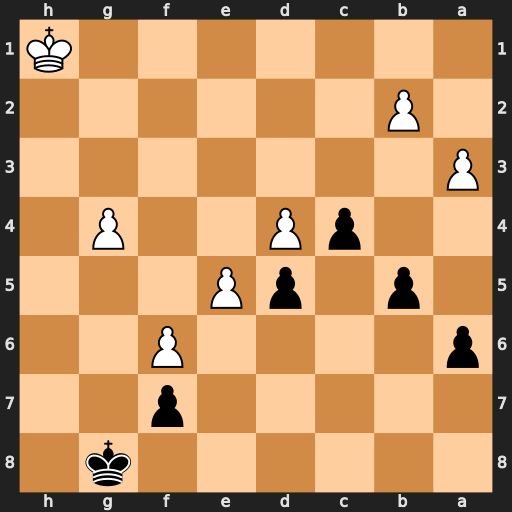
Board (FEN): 6k1/5p2/p4P2/1p1pP3/2pP2P1/P7/1P6/7K
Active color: b
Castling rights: -
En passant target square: -
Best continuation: a5 Kg2 b4 axb4 axb4